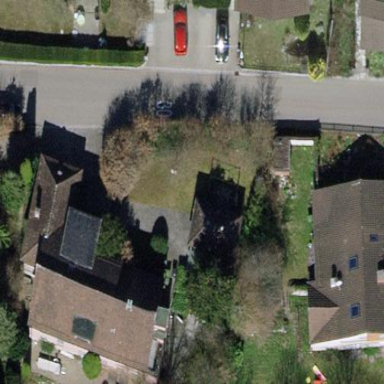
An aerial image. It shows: Detached building.